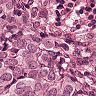
Metastatic tissue present: yes